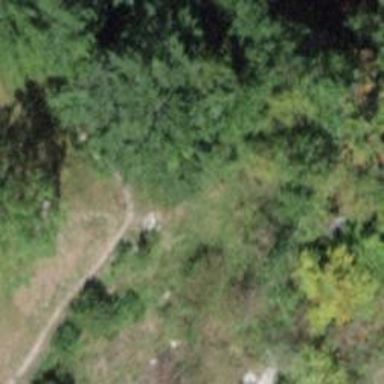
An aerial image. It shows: Path with excellent trail visibility. The surface of the path is earth.